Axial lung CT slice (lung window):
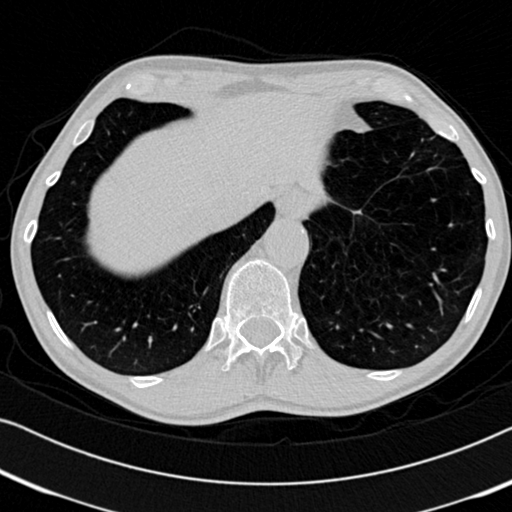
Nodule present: no